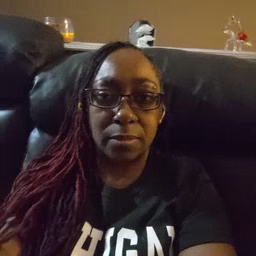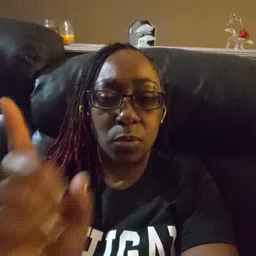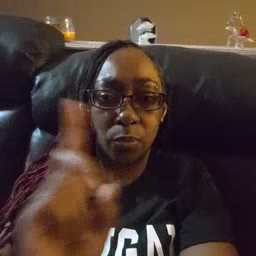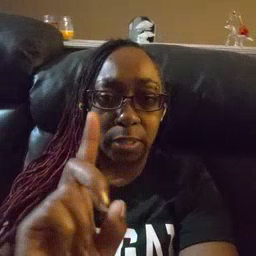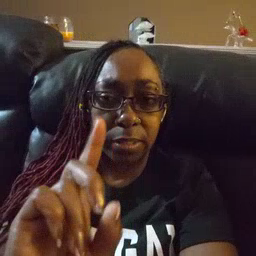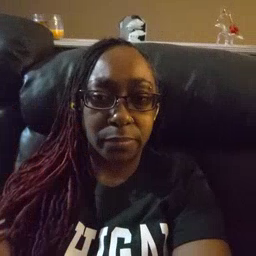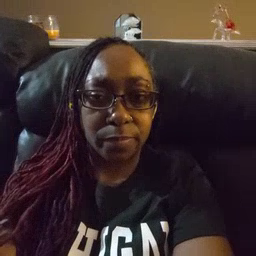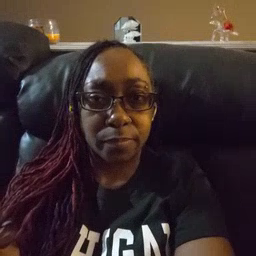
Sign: where